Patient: sex M, age 58
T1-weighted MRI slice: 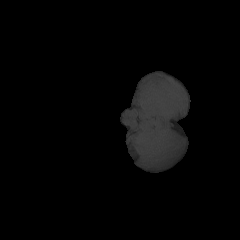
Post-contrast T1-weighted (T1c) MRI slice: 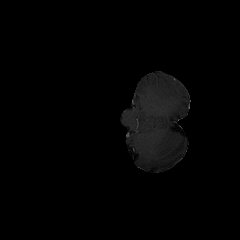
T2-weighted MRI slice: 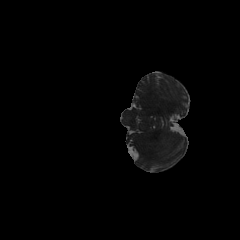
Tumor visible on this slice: no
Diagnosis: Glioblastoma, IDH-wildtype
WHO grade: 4